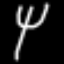
Label: fork